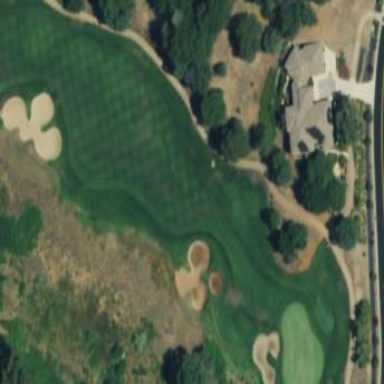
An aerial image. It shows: Golf fairway surrounded by grass.